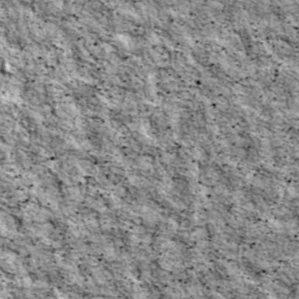
Label: non_frost